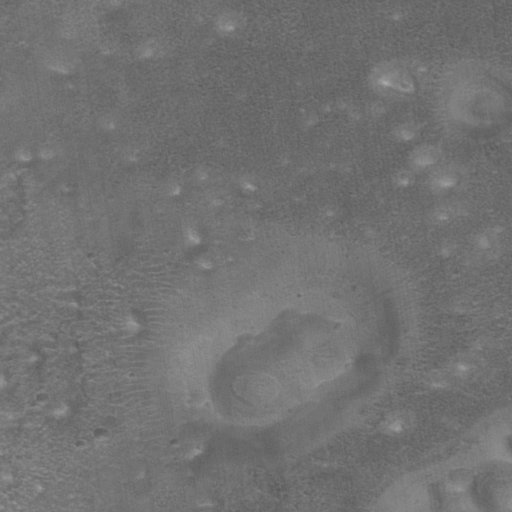
Objects detected: cone, cone, cone